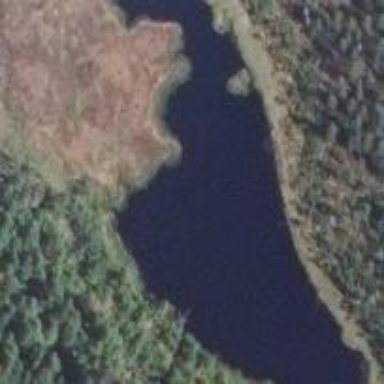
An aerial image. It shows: Serene lake.